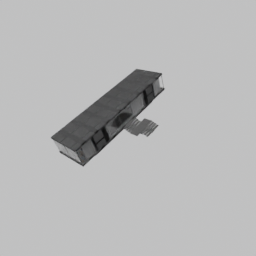
Label: architecture